Question: I've got a Boostrap website with a navbar across the top and two columns divs in a row. The first column contains an image and should always stay fixed in position. The second column contains (potentially) a page or two of text and should scroll independently.
I've used 'position:fixed' to hold the image in position, but my issue is that I would then like to add a link underneath it that links to the terms and conditions for the page.

<URL>
Is this possible?
Many thanks.
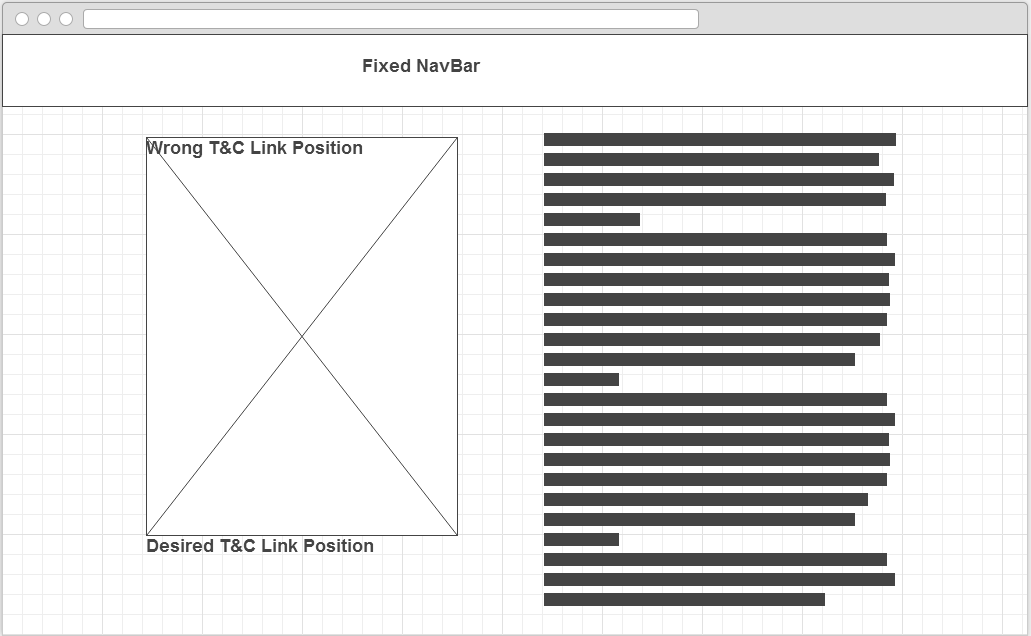
Answer: There a couple ways of doing this. I won't go into code since you don't have anything to work off of so I hope you can understand my explanations.
1. You can try simply putting the link position: fixed as well and set the top property of the link element so that it'll be positioned below your image (you can play around with this).
2. Use a div that is set to position: fixed that will contain both the image and the link. Then you can just simple put the image inside the div without any positioning and the link should go underneath the image without any positioning either.
3. You can set the text on the right side to be overflow: scroll and set the width/height of the right text in the div so that it can scroll. This will essentially keep the document still but allows the user to scroll up and down the text content inside the right side div.
Number 1 is the quickest solution, number 2 IMO is the best solution. If you need some help with the code, post a <URL> so we can see what you're working with.